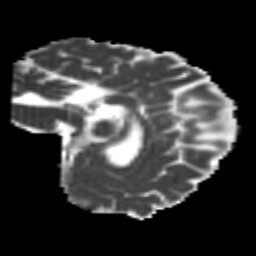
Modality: MD
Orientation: sagittal
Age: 24
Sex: female
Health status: healthy
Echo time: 0.074 s